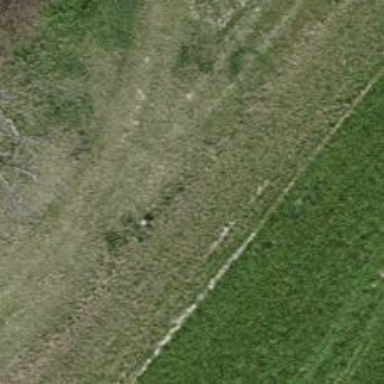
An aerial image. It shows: Grassy track with grade3 tracktype.